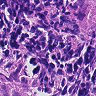
Metastatic tissue present: yes